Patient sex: M
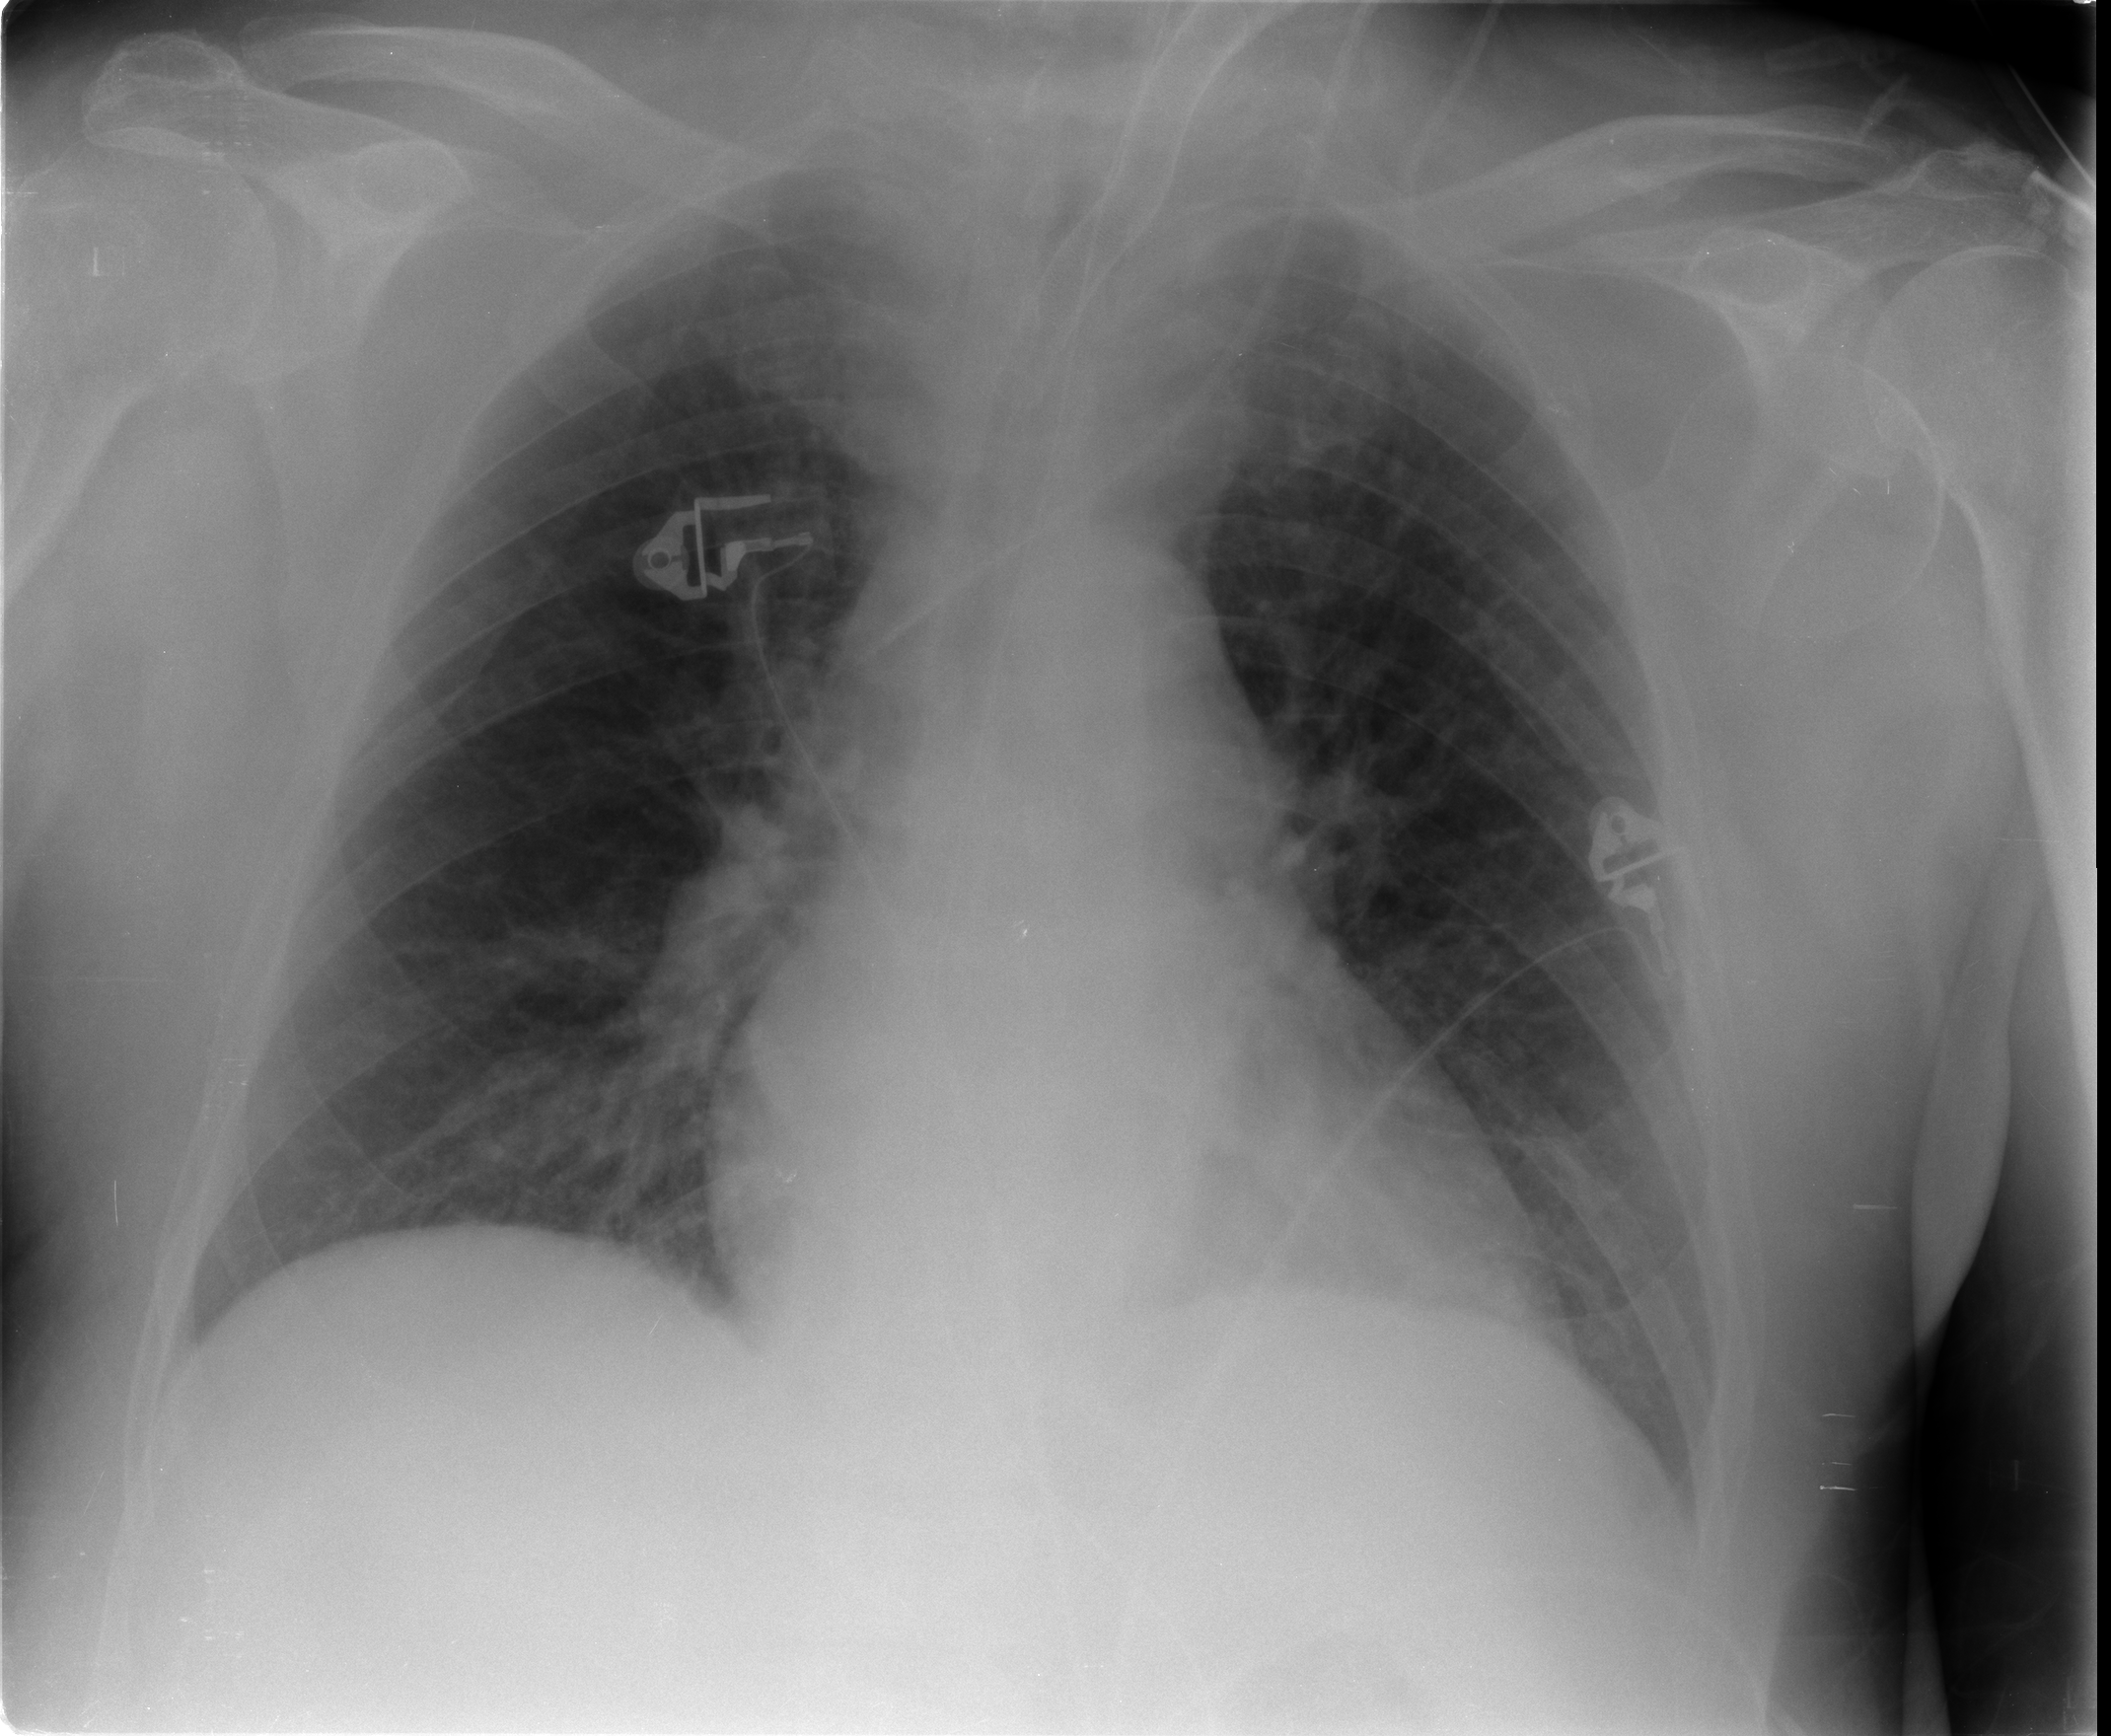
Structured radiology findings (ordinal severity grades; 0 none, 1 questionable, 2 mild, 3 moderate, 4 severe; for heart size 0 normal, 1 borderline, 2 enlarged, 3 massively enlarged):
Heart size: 2
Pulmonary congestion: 2
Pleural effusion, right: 0
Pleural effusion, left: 0
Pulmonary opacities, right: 0
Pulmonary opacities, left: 0
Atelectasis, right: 2
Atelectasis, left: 2